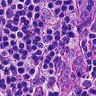
Metastatic tissue present: no